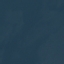
Land use / land cover: SeaLake